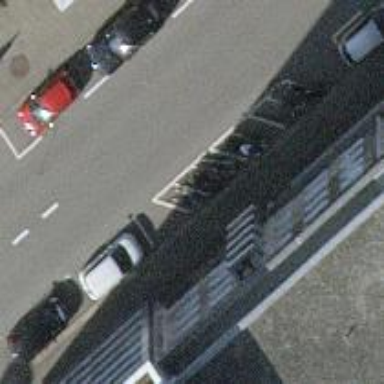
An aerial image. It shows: Bicycle parking area.